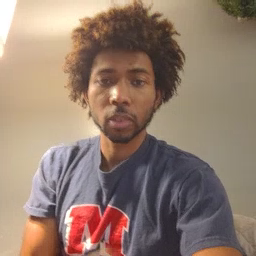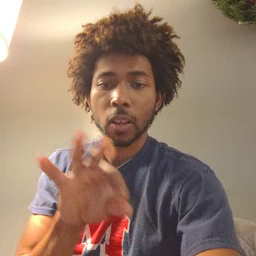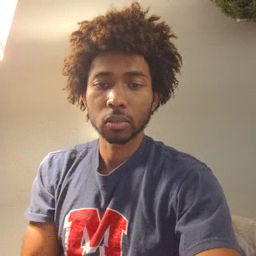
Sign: frenchfries